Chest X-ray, AP view. Patient: 6 years old, sex F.
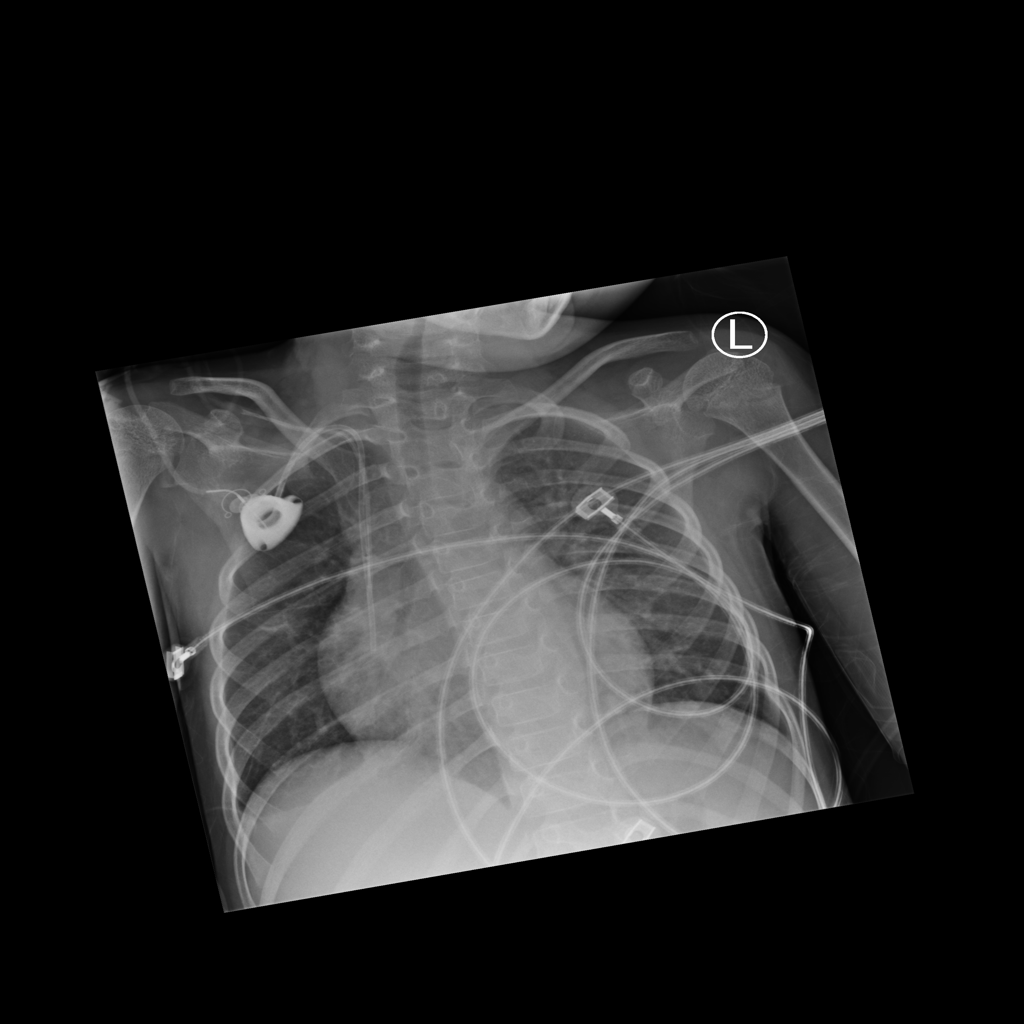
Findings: Infiltration